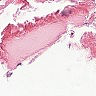
Metastatic tissue present: no